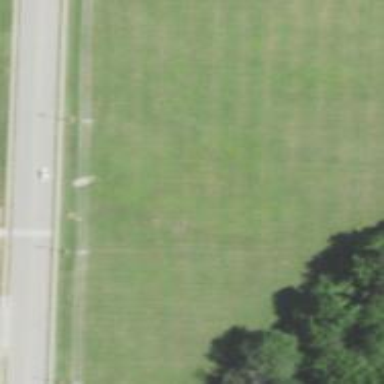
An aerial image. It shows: Disc golf basket.